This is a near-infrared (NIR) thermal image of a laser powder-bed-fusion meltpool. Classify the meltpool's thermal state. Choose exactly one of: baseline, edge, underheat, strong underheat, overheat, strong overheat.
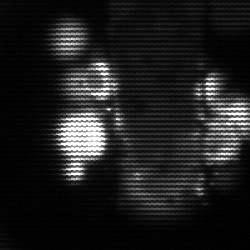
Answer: strong underheat